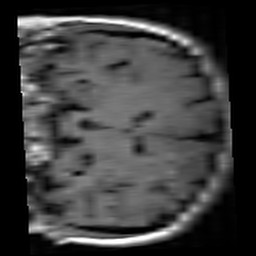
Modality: T1w
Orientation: coronal
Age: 22
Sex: female
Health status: healthy
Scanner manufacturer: siemens
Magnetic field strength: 3 T
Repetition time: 4.1 s
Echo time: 0.0085 s